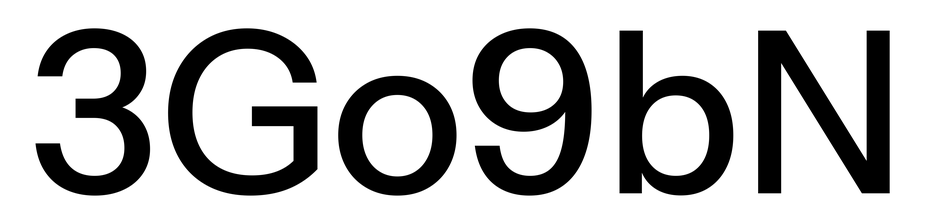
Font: InstrumentSans_Medium